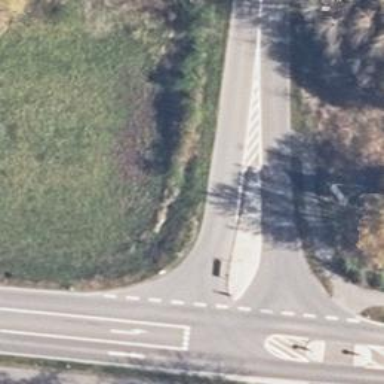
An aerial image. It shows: Traffic calming island.